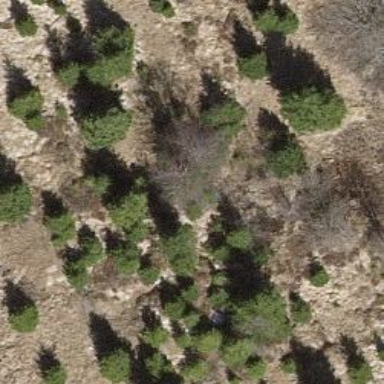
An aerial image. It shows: Single tag "natural: tree."